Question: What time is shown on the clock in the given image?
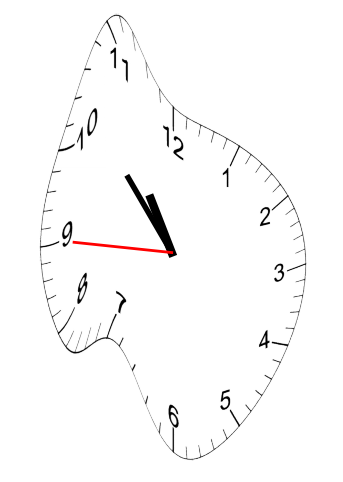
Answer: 10:52:45